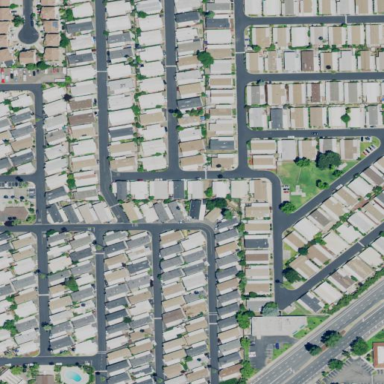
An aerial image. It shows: Residential area designated as trailer park.